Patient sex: M
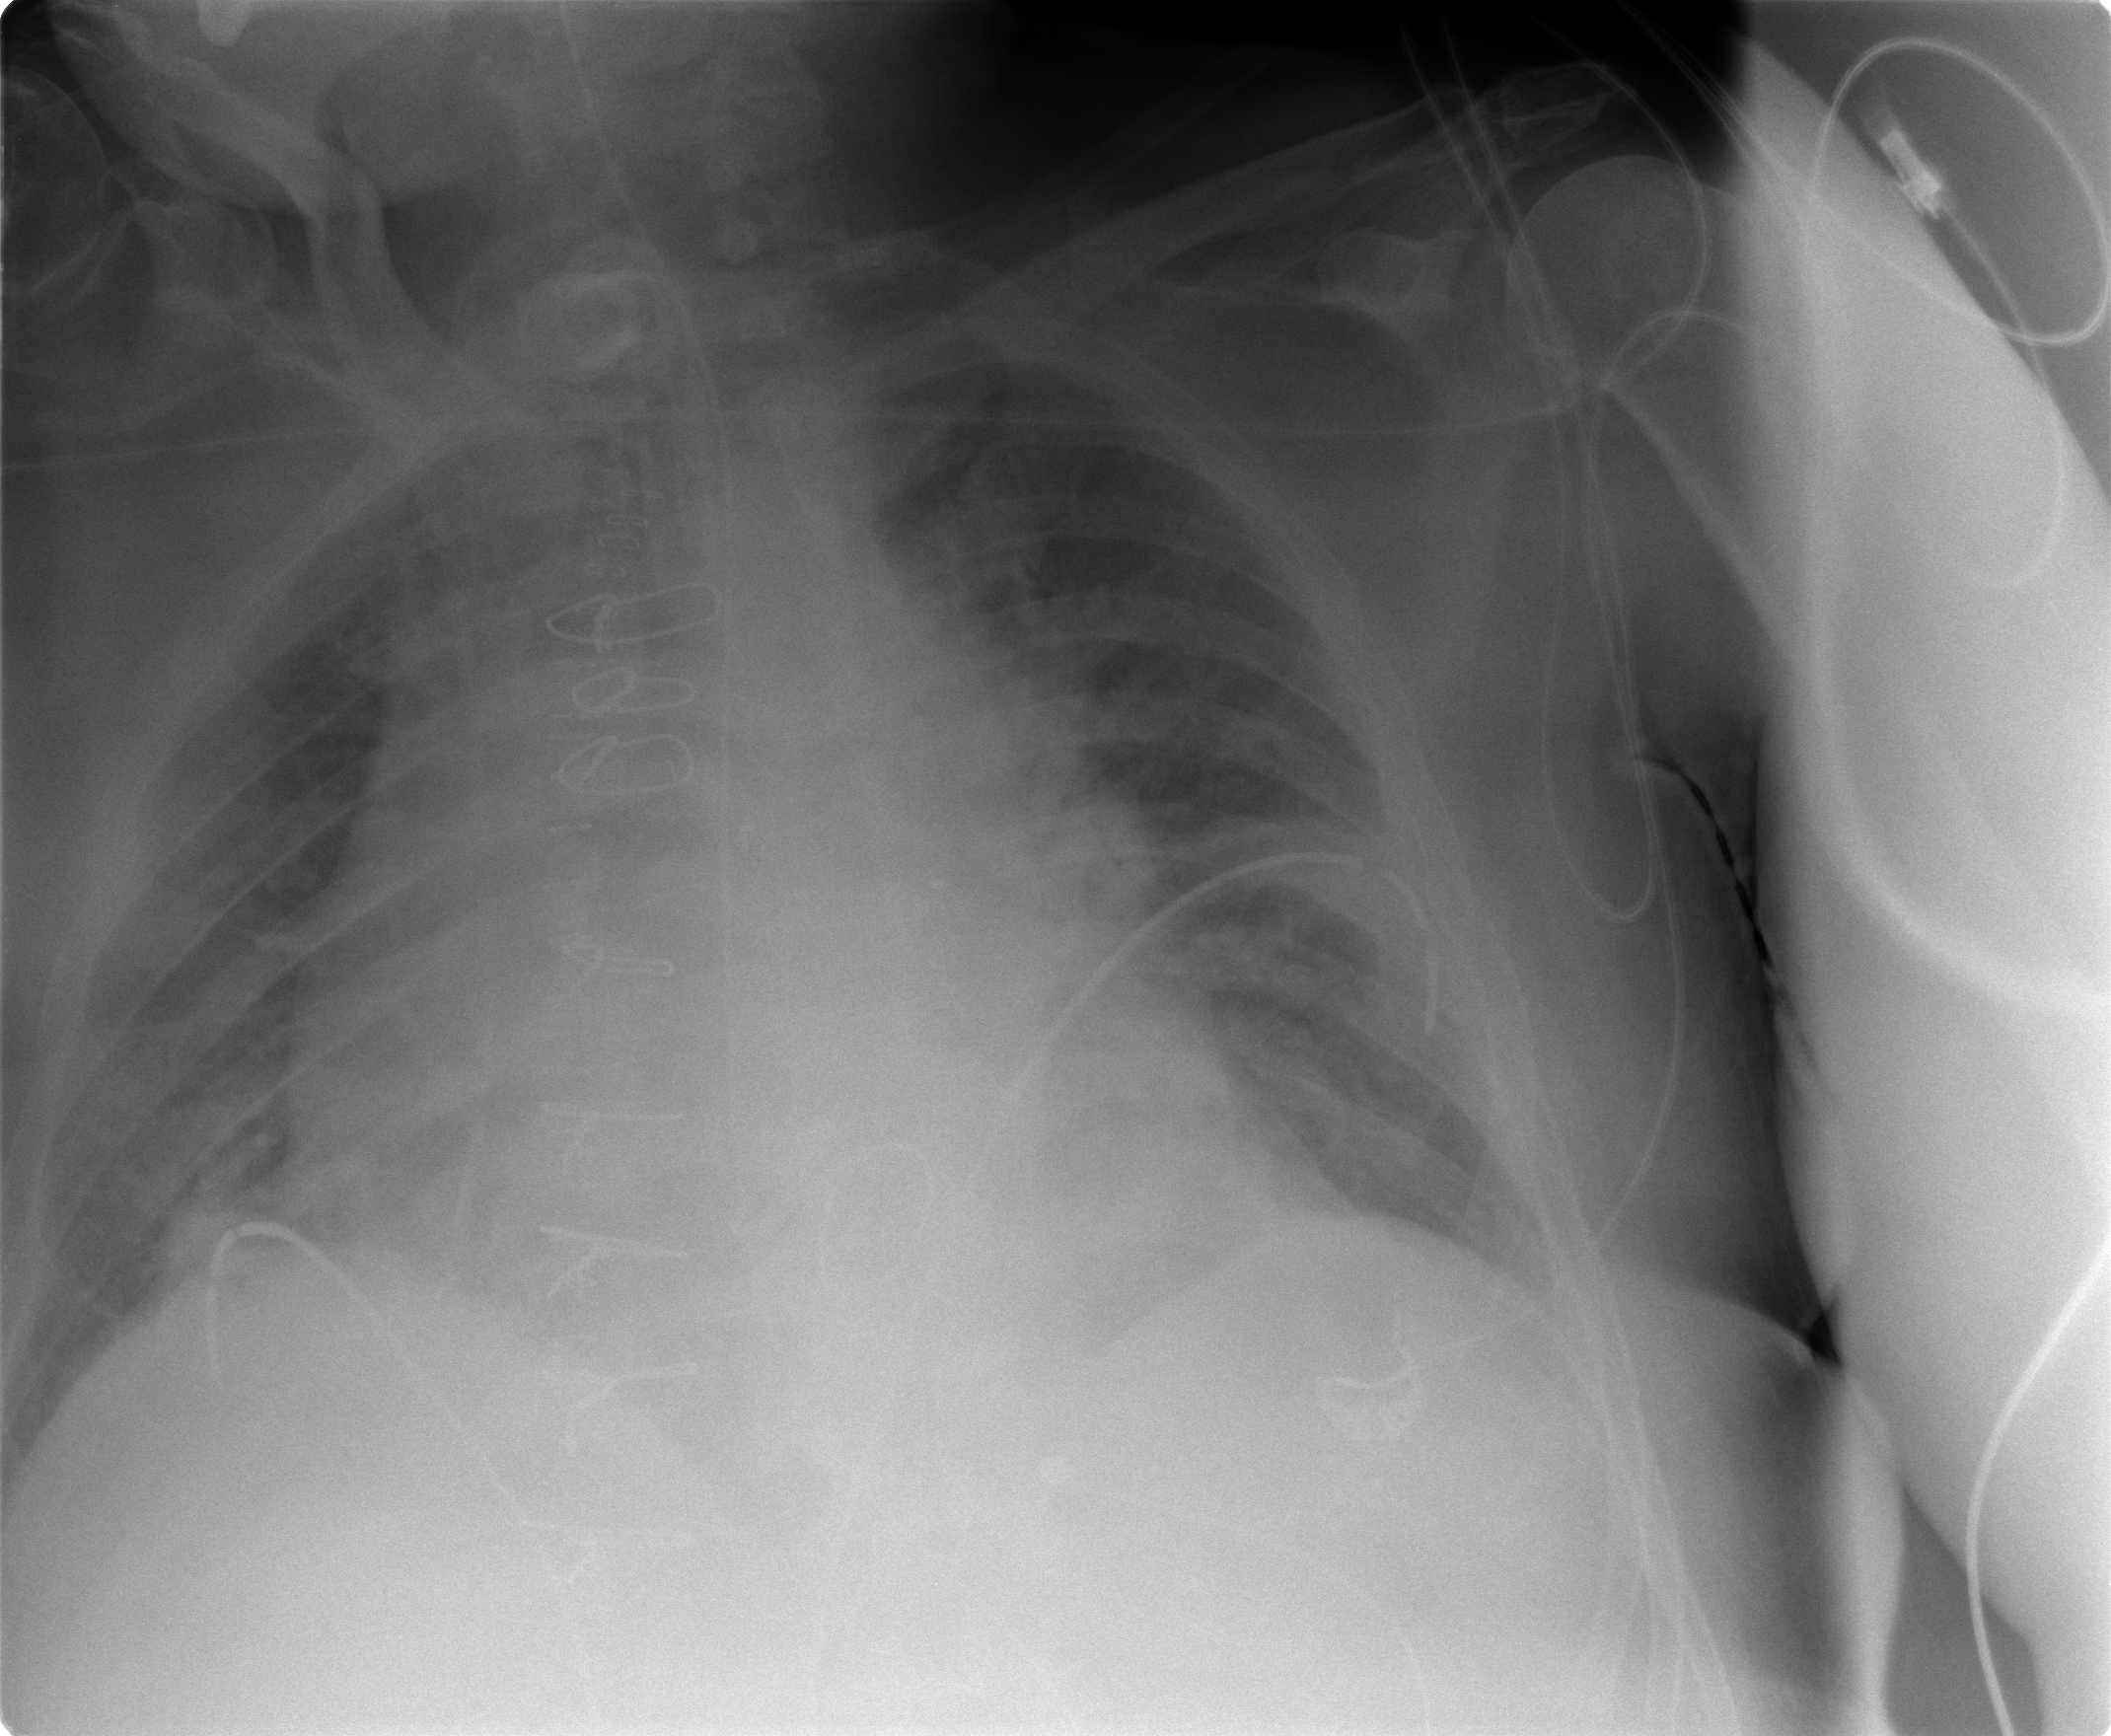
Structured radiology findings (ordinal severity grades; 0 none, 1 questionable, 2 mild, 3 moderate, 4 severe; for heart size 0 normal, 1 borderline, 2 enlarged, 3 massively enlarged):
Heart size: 2
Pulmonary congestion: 4
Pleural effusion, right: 2
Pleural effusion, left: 2
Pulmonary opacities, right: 0
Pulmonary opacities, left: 0
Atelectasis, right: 2
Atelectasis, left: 2